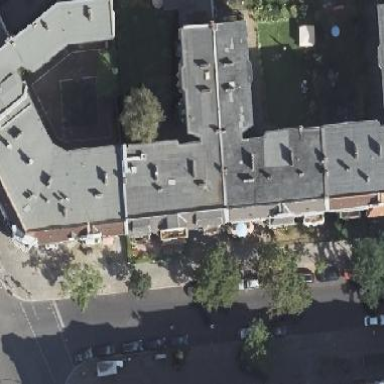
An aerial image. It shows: Unique apartment building with double saltbox roof shape.